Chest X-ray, PA view. Patient: 45 years old, sex M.
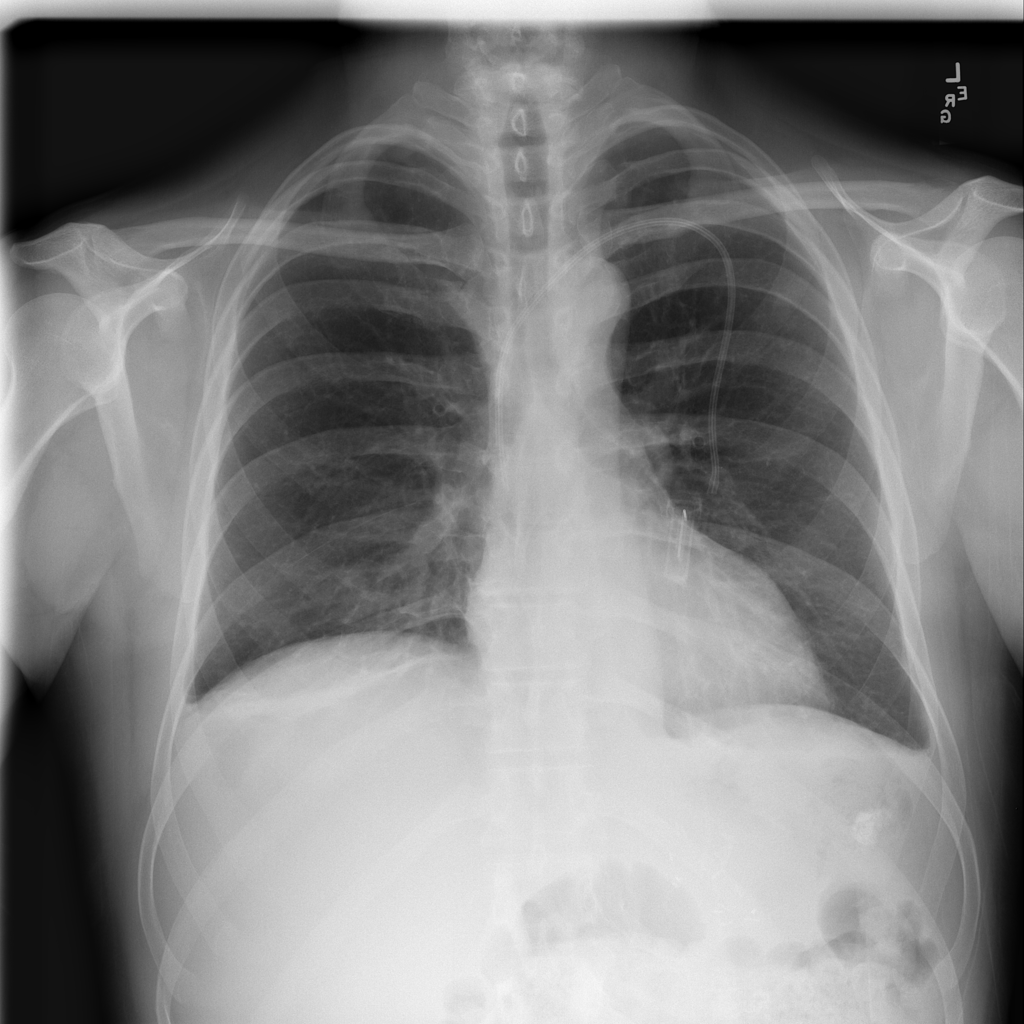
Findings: Atelectasis, Effusion